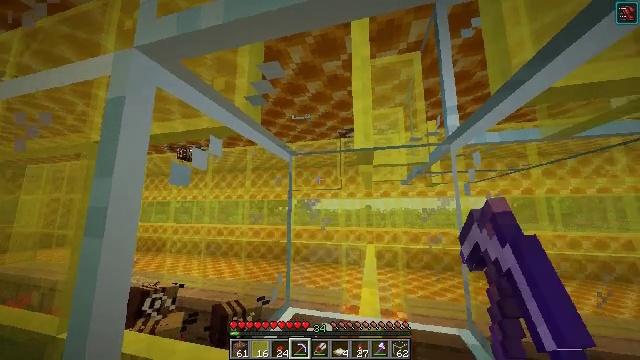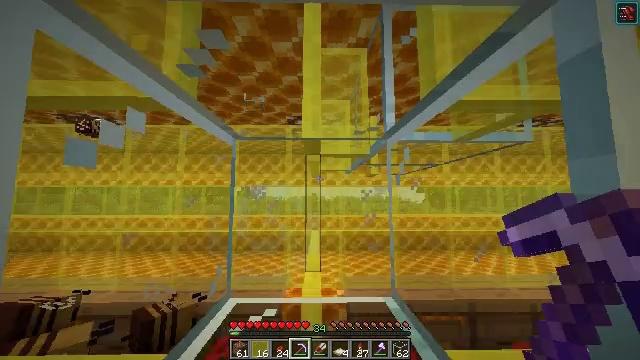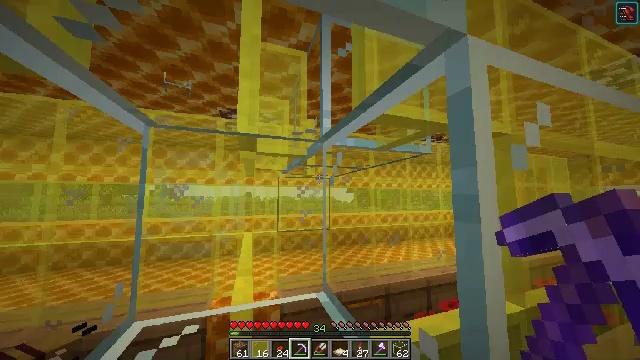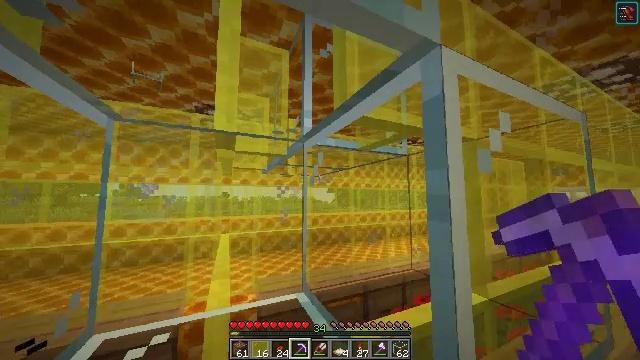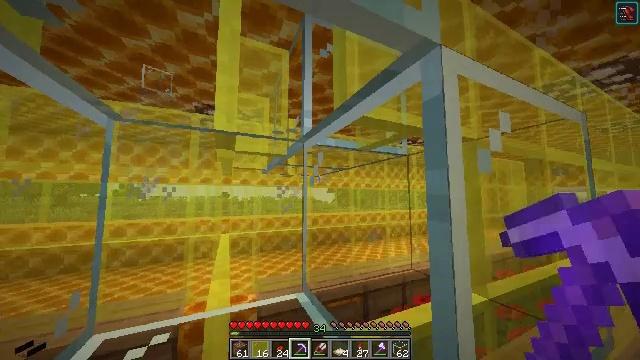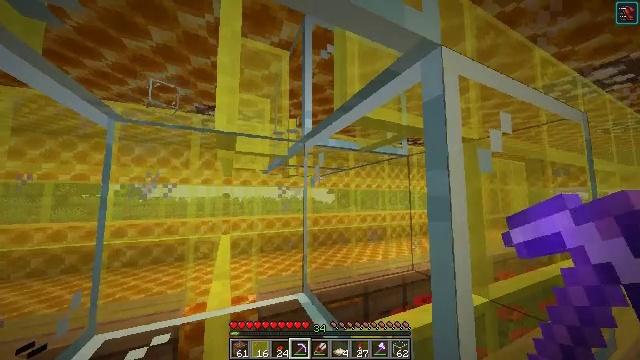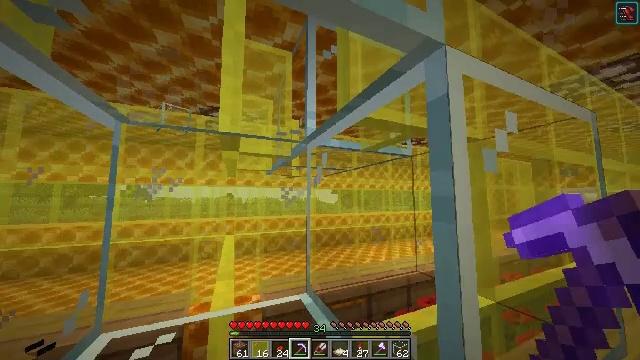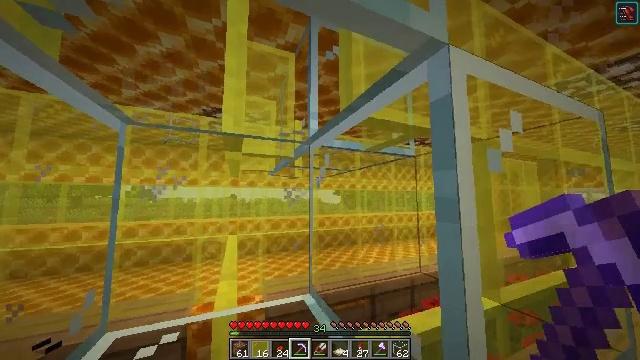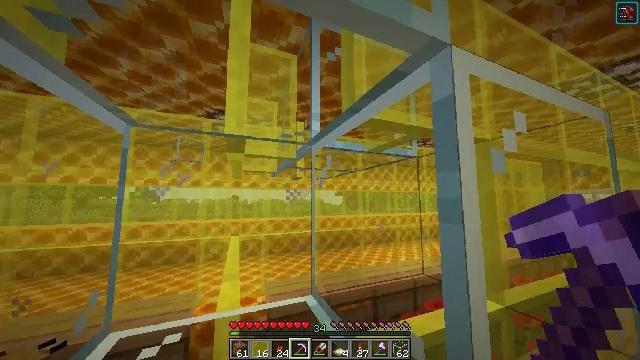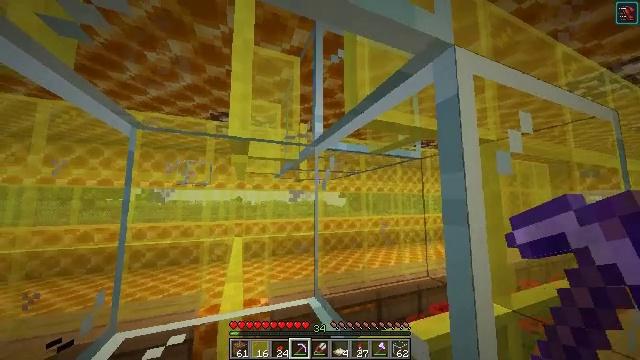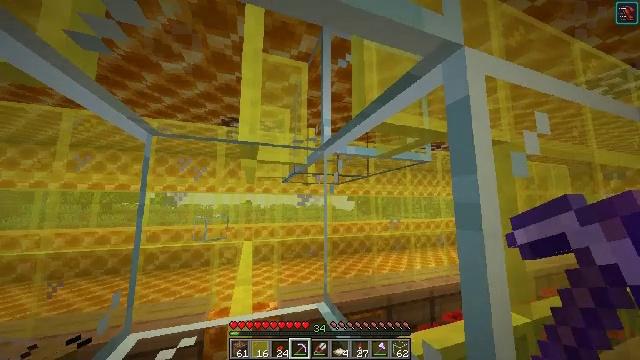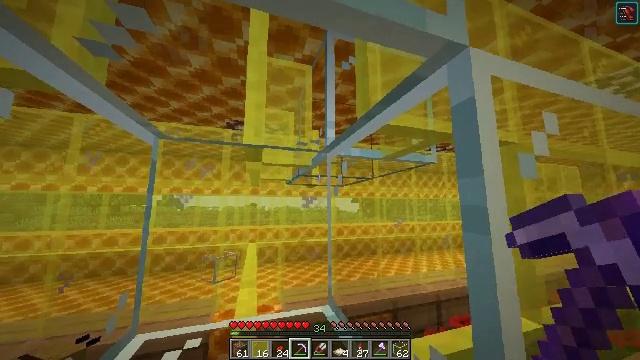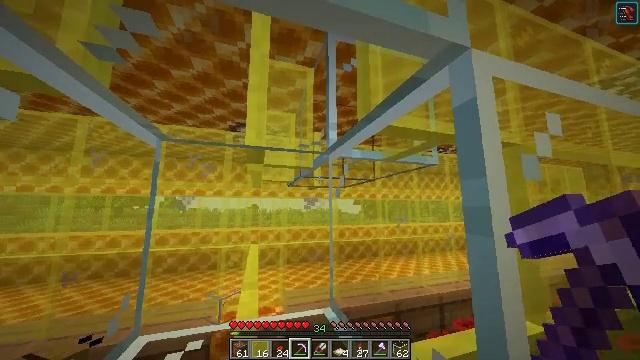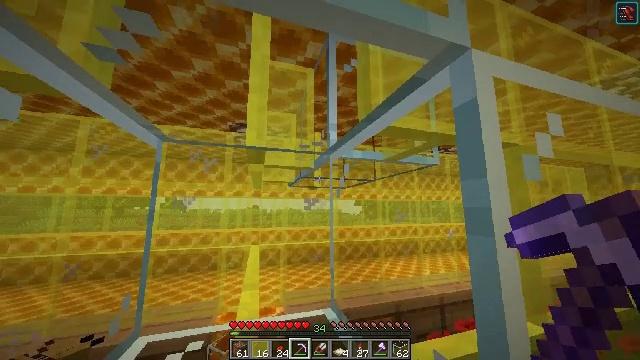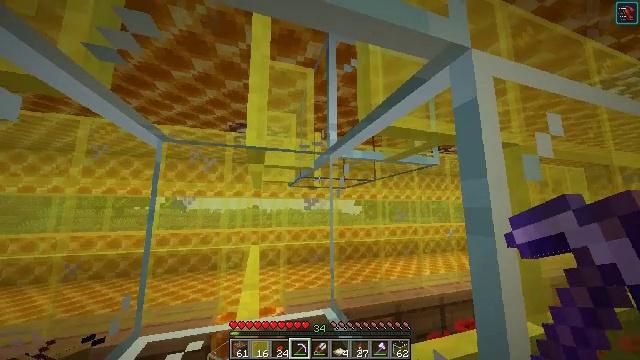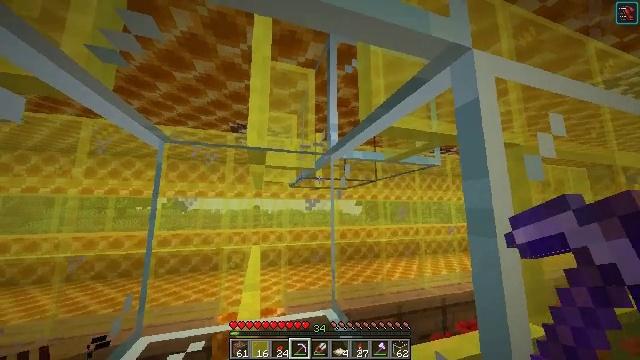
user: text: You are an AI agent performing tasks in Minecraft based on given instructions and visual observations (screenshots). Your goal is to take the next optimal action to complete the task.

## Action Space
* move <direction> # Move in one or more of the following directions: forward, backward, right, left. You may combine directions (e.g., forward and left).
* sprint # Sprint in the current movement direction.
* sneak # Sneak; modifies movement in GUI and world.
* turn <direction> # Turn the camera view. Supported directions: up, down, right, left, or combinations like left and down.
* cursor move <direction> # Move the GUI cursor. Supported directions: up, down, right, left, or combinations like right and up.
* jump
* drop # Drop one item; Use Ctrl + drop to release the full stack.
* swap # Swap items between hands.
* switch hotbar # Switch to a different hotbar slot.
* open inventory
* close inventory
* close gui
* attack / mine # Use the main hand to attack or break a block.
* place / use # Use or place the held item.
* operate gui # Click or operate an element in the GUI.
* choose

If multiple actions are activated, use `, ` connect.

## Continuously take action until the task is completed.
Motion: motion action
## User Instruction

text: Remove the glass to use the space.
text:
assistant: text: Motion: turn right and down
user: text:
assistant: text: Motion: turn right
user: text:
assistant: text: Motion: turn right
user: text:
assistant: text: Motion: no_op
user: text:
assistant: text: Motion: no_op
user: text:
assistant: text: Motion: no_op
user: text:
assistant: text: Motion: no_op
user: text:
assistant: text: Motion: no_op
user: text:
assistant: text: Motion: no_op
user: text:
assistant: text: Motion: turn left and up
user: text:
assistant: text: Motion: turn left
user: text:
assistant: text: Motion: no_op
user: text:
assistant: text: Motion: no_op
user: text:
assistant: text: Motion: no_op
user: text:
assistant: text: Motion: no_op
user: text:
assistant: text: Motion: turn up
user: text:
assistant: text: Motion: no_op
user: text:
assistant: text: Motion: no_op
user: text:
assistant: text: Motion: no_op
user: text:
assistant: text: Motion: attack / mine
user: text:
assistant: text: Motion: attack / mine
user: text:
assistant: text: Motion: attack / mine
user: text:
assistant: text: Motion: attack / mine
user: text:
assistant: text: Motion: attack / mine
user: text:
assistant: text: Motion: attack / mine
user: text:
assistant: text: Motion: attack / mine
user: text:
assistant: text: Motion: attack / mine
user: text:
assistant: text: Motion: attack / mine
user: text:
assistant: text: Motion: attack / mine
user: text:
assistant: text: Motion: attack / mine